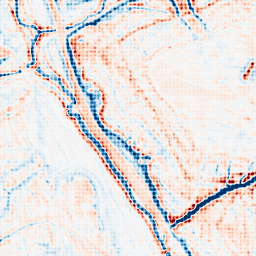
Category: edge_preserving
Decomposition family: bilateral
Decomposition parameters: d: 15
sigma_color: 50
sigma_space: 75
Upsampling method: sinc_blackman
Upsampling parameters: scale: 4
kernel_size: 4
Upsampling scale: 4